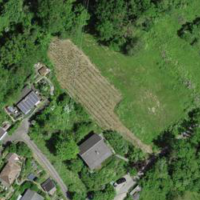
EUNIS habitat code: 55
Species observed at this site:
Orchis militaris
Cornus sanguinea
Nicandra physalodes